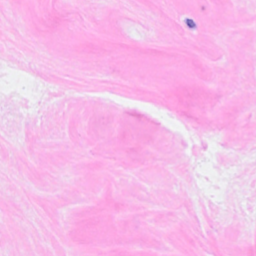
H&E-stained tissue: Breast